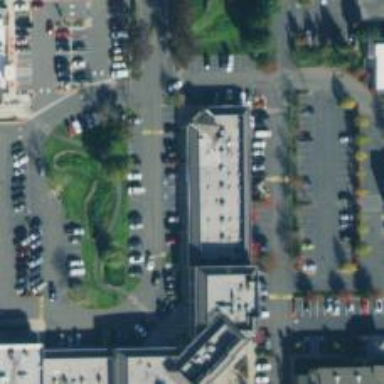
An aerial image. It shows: Veterinary facility.